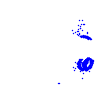
Particle: electron